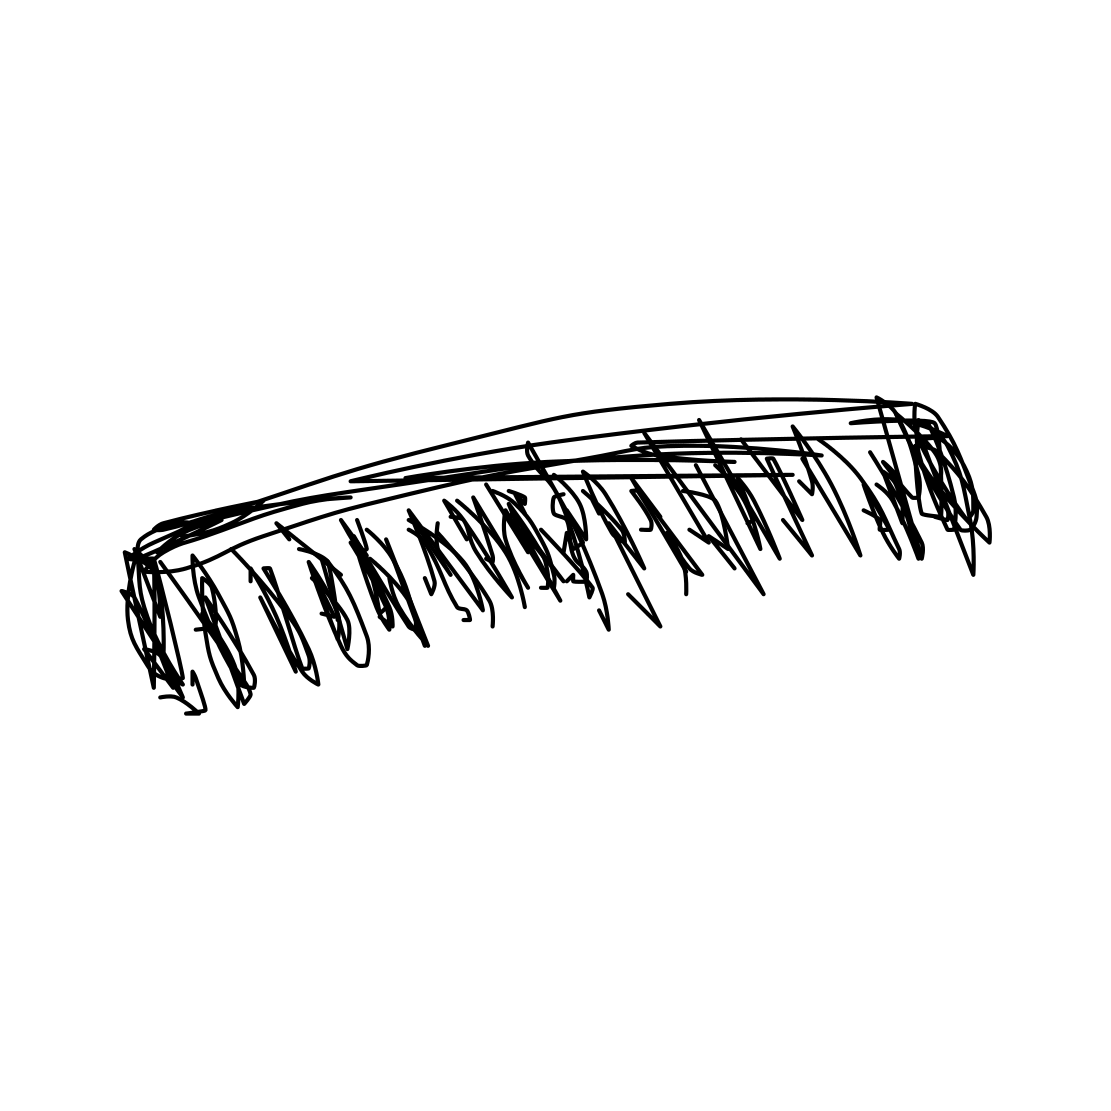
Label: comb